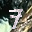
Label: 7